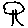
Label: tree